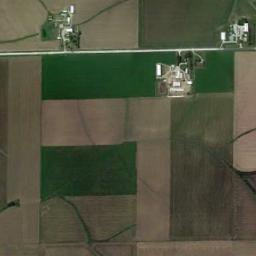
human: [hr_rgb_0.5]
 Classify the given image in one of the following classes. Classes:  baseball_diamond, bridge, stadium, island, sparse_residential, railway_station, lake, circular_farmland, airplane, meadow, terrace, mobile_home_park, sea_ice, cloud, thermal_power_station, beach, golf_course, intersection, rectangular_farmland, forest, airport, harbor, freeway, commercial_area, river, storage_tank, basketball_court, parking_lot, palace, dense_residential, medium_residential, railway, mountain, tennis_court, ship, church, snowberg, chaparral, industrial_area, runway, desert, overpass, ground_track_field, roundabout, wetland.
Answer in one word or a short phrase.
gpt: rectangular_farmland